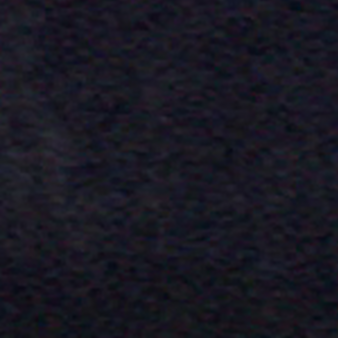
Label: other